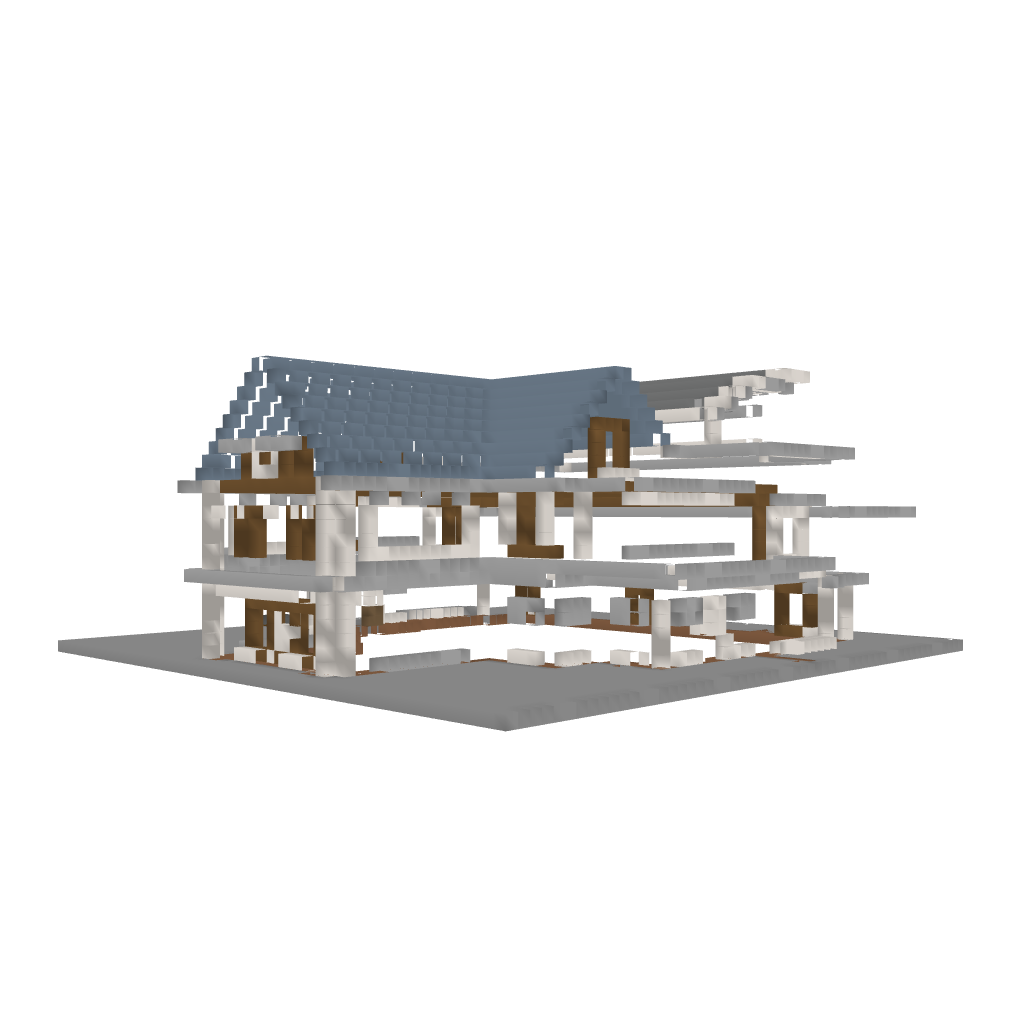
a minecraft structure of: Contemporary Modern House